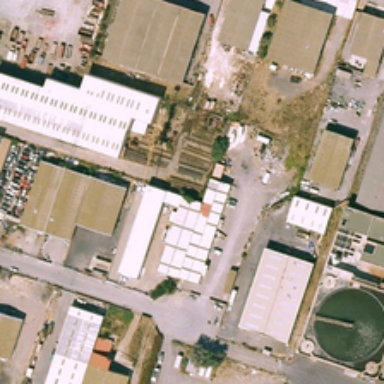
A large number of factories have been built in the factory .